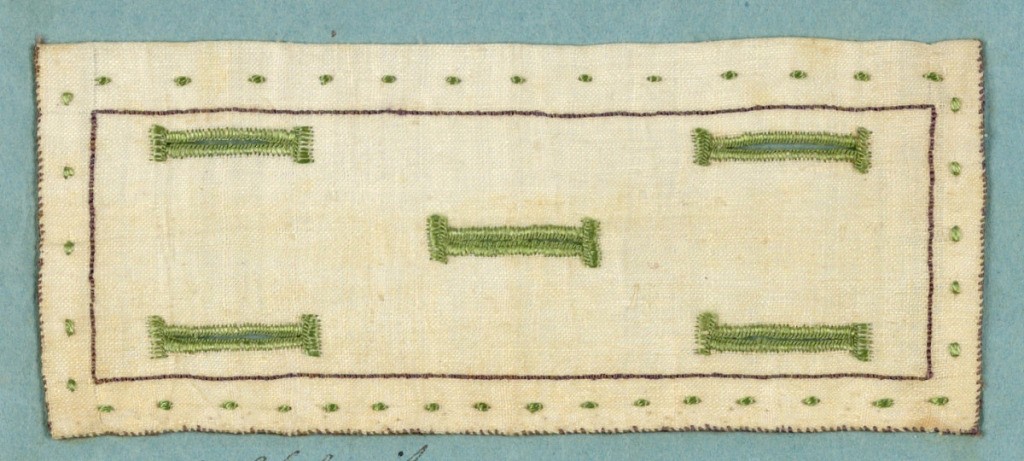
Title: Sewing instruction book sample
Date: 1829
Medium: silk, cotton, linen Technique: overcast, backstitch, buttonhole, running, and stem stitches on plain weave
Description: a) Rectangle of white linen folded, overcast edges and border of backstitching in purple silk, five buttonholes and border of running stitches in green silk. b) Strip of white linen gathered at each end into a band, which is ornamented with rows of stem stitch worked in green and yellow silk. c) Cover made of a rectangle of linen with two tucks and hemmed edges surrounded by a ruffle with hemmed edges. a) is marked "5th Class Specimen;" b) "6th Class Specimen;" and c) "7th Class Specimen."